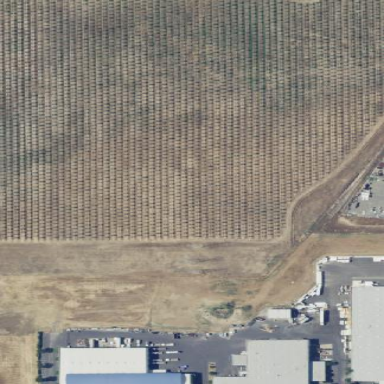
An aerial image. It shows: Orchard.